Question: I'm using 'iTextSharp' to create PDFs in my application. However I have to recreate a table, where I have to set the size for a very small column. Below is the picture that shows the size I want to set the column:

When the rest of the table creation all is well, .
'''
PdfPTable table = new PdfPTable(2);
table.WidthPercentage = 82.0f;
PdfPCell cell = new PdfPCell(new Phrase("Com a assinatura autografa, o signatario desta Auto-declaracao garante ter cumprido estas condicoes:", fontetexto));
cell.PaddingBottom = 10f;
cell.PaddingTop = 10f;
cell.Colspan = 2;
cell.HorizontalAlignment = 1; //0=Left, 1=Centre, 2=Right
table.AddCell(cell);
table.AddCell("1. ");
table.AddCell("Os oleos e gorduras vegetais velhos fornecidos sao biomassa conforme o Decreto de biomassa.");
'''
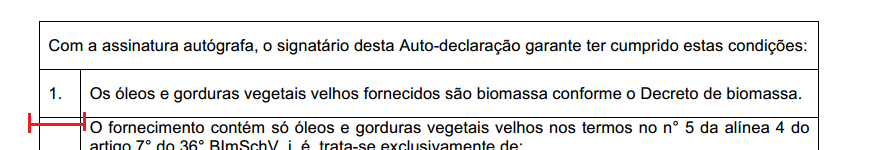
Answer: try with this code
'''
PdfPTable table = new PdfPTable(new float[] { 30f, 400f });
table.HorizontalAlignment = 0;
table.TotalWidth = 500f;
table.LockedWidth = true;
table.SetWidths(widths);
'''